Field crop: tomato
Growth stage: 1
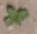
Species: solanum